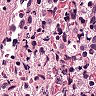
Metastatic tissue present: yes